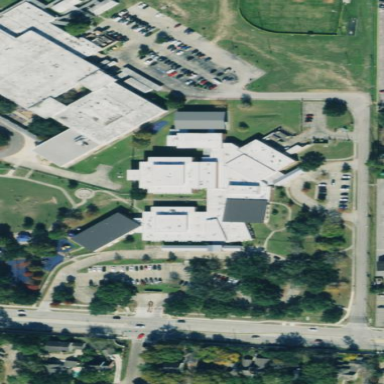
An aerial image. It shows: School building.